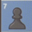
Piece: bP